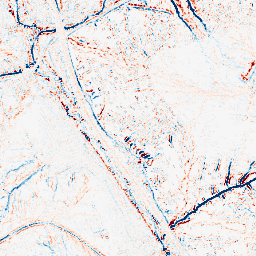
Category: edge_preserving
Decomposition family: median
Decomposition parameters: size: 5
Upsampling method: cubic_mitchell
Upsampling parameters: scale: 4
Upsampling scale: 4